Field crop: maize
Growth stage: 2
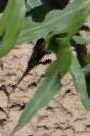
Species: maize